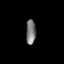
Tissue: lung
Cell type: Epithelial cells
Senescence score: 0.221
Nuclear area (px): 236
Mean DAPI intensity: 122.157